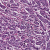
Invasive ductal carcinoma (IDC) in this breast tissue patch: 1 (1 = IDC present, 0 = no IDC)